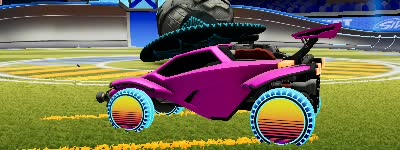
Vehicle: octane